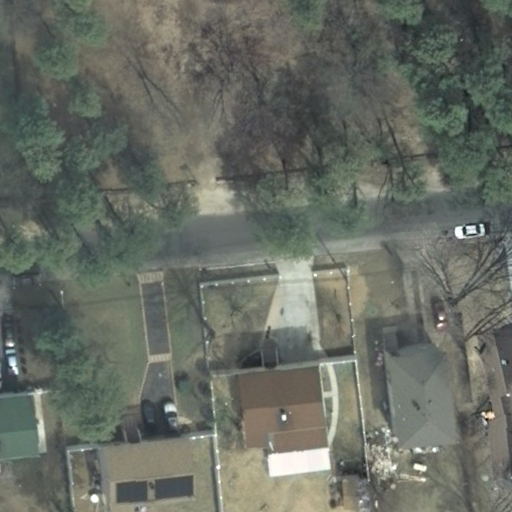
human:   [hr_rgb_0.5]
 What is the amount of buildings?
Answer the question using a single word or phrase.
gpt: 5

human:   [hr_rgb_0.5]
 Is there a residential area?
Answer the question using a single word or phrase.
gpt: yes

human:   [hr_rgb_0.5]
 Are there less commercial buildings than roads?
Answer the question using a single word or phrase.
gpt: yes

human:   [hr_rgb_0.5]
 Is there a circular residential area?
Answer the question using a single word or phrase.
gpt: no

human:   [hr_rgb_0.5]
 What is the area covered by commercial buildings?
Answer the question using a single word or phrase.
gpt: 0m2

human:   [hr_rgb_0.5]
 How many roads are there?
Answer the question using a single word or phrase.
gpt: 1

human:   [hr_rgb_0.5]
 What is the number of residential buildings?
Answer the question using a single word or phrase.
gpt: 5

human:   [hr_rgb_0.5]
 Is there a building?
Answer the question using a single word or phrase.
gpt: yes

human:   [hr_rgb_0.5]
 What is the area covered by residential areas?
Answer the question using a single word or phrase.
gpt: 10611m2

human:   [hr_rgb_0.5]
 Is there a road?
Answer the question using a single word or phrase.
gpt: yes

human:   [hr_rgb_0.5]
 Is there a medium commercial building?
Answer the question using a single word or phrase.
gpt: no

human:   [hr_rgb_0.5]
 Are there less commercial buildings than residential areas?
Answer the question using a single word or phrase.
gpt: yes

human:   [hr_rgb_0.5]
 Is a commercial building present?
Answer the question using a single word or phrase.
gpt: no

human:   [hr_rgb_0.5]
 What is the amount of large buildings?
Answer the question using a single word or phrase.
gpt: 0

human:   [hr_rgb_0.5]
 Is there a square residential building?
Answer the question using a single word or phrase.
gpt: no

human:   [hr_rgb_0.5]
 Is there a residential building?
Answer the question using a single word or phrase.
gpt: yes

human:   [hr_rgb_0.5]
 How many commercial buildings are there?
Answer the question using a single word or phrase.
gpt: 0

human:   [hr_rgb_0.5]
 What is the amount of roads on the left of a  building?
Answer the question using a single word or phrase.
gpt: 1

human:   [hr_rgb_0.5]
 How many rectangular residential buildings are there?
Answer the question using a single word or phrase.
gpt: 4

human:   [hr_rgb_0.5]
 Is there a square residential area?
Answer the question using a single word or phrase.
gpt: no

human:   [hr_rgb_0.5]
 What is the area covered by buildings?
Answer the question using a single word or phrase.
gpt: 741m2

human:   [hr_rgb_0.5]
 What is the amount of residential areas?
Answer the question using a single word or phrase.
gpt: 1

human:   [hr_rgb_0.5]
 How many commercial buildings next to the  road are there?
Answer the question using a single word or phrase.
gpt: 0

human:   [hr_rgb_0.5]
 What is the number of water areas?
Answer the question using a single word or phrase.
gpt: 0

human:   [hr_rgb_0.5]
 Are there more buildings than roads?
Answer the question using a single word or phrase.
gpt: yes

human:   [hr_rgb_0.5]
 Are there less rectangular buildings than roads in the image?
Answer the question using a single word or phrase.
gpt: no

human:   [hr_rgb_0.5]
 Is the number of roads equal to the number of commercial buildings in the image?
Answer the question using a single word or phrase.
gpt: no

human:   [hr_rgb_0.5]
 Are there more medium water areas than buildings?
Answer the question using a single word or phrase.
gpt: no

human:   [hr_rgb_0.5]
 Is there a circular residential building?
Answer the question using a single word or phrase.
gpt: no

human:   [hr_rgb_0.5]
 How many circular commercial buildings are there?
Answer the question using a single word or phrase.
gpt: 0

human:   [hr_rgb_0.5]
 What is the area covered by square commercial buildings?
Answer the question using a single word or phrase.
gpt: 0m2

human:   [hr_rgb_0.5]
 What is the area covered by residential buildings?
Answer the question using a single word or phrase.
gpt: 741m2

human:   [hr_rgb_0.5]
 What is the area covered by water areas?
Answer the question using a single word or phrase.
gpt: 0m2

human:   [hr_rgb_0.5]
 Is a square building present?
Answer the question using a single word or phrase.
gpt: no

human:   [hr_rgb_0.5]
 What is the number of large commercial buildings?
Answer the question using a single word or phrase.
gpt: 0

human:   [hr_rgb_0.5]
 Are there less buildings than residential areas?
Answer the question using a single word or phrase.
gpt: no

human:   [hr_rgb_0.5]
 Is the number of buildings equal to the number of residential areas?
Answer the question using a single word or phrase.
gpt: no

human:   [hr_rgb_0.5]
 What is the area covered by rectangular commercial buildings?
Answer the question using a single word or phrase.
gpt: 0m2

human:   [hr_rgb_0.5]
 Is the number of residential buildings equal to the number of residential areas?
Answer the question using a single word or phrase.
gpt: no

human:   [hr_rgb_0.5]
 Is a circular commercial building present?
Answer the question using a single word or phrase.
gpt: no

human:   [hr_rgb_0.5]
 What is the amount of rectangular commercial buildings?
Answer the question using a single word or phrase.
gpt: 0

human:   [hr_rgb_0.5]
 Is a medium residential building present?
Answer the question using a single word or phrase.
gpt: yes

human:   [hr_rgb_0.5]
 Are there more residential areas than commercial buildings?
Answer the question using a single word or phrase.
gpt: yes

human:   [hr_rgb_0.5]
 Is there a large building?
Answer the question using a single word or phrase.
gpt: no

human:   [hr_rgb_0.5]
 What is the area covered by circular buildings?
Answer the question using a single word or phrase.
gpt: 0m2

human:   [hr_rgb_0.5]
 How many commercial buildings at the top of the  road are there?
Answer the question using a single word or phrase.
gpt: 0

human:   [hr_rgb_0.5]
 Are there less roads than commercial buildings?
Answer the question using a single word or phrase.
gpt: no

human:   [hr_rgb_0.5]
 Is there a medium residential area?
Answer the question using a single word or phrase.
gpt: no

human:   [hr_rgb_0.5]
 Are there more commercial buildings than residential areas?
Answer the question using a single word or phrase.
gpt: no

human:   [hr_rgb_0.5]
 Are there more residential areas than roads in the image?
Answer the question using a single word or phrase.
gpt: no

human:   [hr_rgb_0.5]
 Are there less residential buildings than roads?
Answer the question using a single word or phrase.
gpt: no

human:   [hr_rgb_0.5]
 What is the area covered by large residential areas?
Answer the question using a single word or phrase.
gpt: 10611m2

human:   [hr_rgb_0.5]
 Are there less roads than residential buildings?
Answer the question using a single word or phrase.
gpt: yes

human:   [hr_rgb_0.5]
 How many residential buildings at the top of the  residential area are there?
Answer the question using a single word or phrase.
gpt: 5

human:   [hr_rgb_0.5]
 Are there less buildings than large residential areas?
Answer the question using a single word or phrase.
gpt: no

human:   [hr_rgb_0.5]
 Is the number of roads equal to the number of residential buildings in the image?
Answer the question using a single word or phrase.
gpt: no

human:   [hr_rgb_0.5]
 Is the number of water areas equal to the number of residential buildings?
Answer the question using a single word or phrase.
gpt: no

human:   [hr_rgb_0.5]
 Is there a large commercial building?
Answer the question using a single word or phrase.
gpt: no

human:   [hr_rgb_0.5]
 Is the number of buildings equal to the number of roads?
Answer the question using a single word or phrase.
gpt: no

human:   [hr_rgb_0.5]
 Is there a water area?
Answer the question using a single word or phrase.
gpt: no

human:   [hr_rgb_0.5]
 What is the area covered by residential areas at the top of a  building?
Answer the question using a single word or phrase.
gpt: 0m2

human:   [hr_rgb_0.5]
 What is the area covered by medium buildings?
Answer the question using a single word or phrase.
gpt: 596m2

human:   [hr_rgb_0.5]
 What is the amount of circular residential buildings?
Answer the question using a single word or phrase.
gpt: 0

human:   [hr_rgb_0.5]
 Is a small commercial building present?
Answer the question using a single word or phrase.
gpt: no